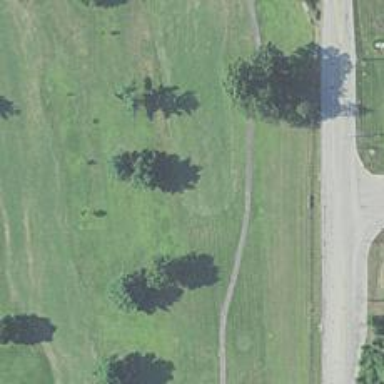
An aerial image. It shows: Path for golf carts.